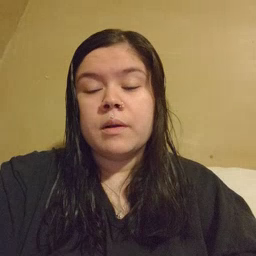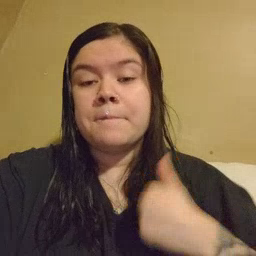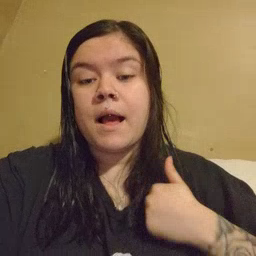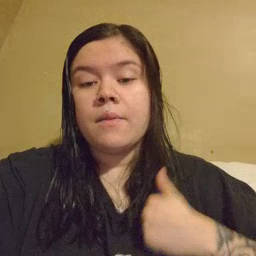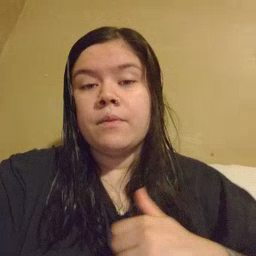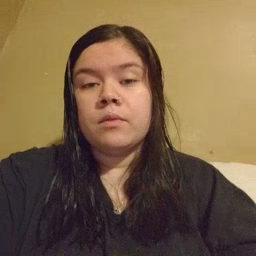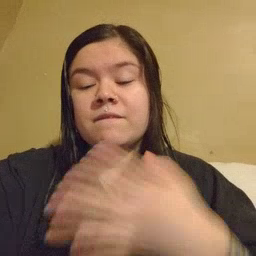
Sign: bath